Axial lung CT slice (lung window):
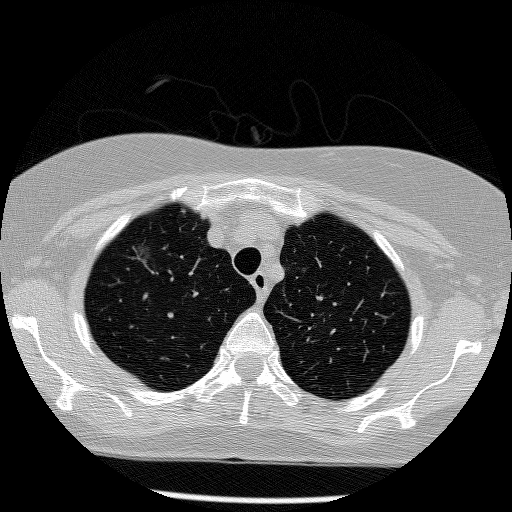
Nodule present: yes
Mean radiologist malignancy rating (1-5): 4.5